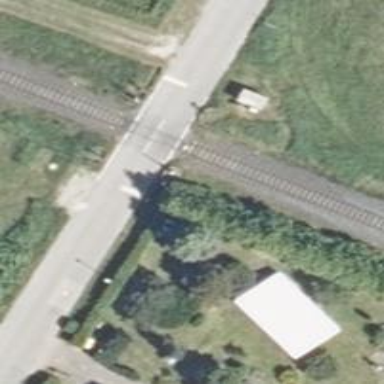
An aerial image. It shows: Level crossing with lights and saltire markings.